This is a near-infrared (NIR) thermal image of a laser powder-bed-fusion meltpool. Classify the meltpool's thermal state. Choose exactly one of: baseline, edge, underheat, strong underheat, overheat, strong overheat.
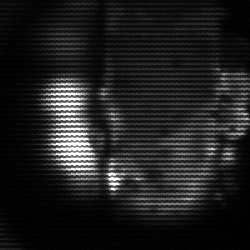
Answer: strong underheat